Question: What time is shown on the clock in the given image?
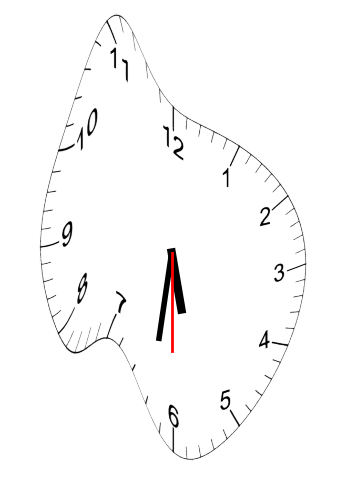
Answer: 05:31:30